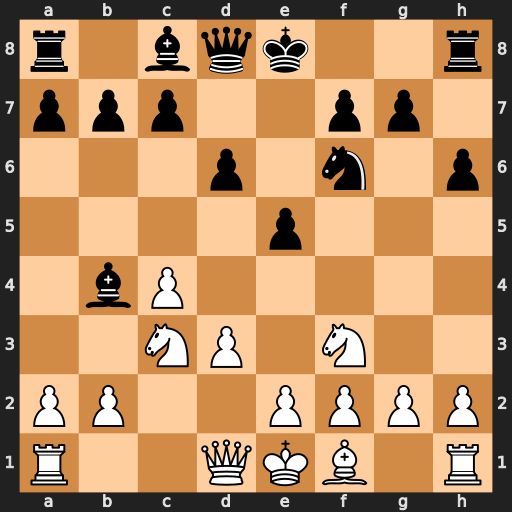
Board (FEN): r1bqk2r/ppp2pp1/3p1n1p/4p3/1bP5/2NP1N2/PP2PPPP/R2QKB1R
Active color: w
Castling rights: KQkq
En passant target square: -
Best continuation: Qa4+ Bd7 Qxb4